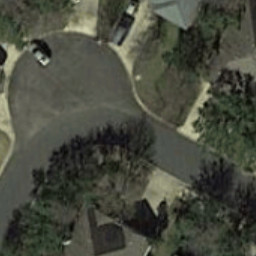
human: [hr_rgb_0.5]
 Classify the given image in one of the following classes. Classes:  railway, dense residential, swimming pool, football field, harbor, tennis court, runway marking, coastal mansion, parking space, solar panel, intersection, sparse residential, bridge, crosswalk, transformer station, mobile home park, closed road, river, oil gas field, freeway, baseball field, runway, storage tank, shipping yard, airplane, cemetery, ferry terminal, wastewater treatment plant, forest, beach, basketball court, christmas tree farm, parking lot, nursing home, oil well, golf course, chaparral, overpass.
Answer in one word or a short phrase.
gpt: closed road